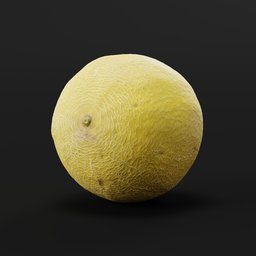
Label: nature